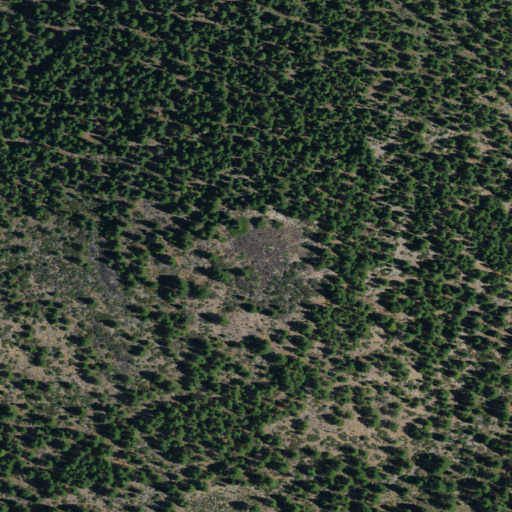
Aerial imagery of mountain in California named Hill 23 containing only evergreen forest